Question: I am trying to implement a bootstrap carousel but it is not displaying properly.
This is what my page looks like:

My page/home.html.erb is the following:
'''
<div id="carousel-example-generic" class="carousel slide" data-ride="carousel">
<!-- Indicators -->
<ol class="carousel-indicators">
<li data-target="#carousel-example-generic" data-slide-to="0" class="active"></li>
<li data-target="#carousel-example-generic" data-slide-to="1"></li>
<li data-target="#carousel-example-generic" data-slide-to="2"></li>
</ol>
<!-- Wrapper for slides -->
<div class="carousel-inner">
<div class="item active">
<img src="closeup.jpg" alt="Onemoretest" class="img-responsive">
<div class="carousel-caption">
1st photo
</div>
</div>
testing what this outputs
</div>
<div class="carousel-inner">
<div class="item active">
<img src="big1.jpg" alt="onemoretest2." class="img-responsive">
<div class="carousel-caption">
2nd photo
</div>
</div>
testing what this outputs2
</div>
<div class="carousel-inner">
<div class="item active">
<img src="big2.jpg" alt="..." class="img-responsive">
<div class="carousel-caption">
3rd photo
</div>
</div>
testing what this outputs3
</div>
<!-- Controls -->
<a class="left carousel-control" href="#carousel-example-generic" data-slide="prev">
<span class="glyphicon glyphicon-chevron-left"></span>
</a>
<a class="right carousel-control" href="#carousel-example-generic" data-slide="next">
<span class="glyphicon glyphicon-chevron-right"></span>
</a>
</div>
<!-- Latest compiled and minified CSS -->
<link rel="stylesheet" href="//netdna.bootstrapcdn.com/bootstrap/3.1.1/css/bootstrap.min.css">
<!-- Optional theme -->
<link rel="stylesheet" href="//netdna.bootstrapcdn.com/bootstrap/3.1.1/css/bootstrap-theme.min.css">
<!-- Latest compiled and minified JavaScript -->
<script src="//netdna.bootstrapcdn.com/bootstrap/3.1.1/js/bootstrap.min.js"></script>
'''
What am I missing? I can't figure it out, really frustrating
EDIT: Adding my log
'''
Started GET "/" for 127.0.0.1 at 2014-04-17 02:33:03 -0700
Processing by PagesController#home as HTML
Rendered pages/home.html.erb within layouts/application (4.0ms)
Completed 200 OK in 114ms (Views: 82.1ms | ActiveRecord: 0.0ms)
Started GET "/assets/application.css?body=1" for 127.0.0.1 at 2014-04-17 02:33:0
4 -0700
Started GET "/assets/jquery_ujs.js?body=1" for 127.0.0.1 at 2014-04-17 02:33:04
-0700
Started GET "/closeup.jpg" for 127.0.0.1 at 2014-04-17 02:33:04 -0700
ActionController::RoutingError (No route matches [GET] "/closeup.jpg"):
actionpack (4.0.3) lib/action_dispatch/middleware/debug_exceptions.rb:21:in 'c
all'
actionpack (4.0.3) lib/action_dispatch/middleware/show_exceptions.rb:30:in 'ca
ll'
railties (4.0.3) lib/rails/rack/logger.rb:38:in 'call_app'
railties (4.0.3) lib/rails/rack/logger.rb:20:in 'block in call'
activesupport (4.0.3) lib/active_support/tagged_logging.rb:67:in 'block in tag
ged'
activesupport (4.0.3) lib/active_support/tagged_logging.rb:25:in 'tagged'
activesupport (4.0.3) lib/active_support/tagged_logging.rb:67:in 'tagged'
railties (4.0.3) lib/rails/rack/logger.rb:20:in 'call'
actionpack (4.0.3) lib/action_dispatch/middleware/request_id.rb:21:in 'call'
rack (1.5.2) lib/rack/methodoverride.rb:21:in 'call'
rack (1.5.2) lib/rack/runtime.rb:17:in 'call'
activesupport (4.0.3) lib/active_support/cache/strategy/local_cache.rb:83:in '
call'
rack (1.5.2) lib/rack/lock.rb:17:in 'call'
actionpack (4.0.3) lib/action_dispatch/middleware/static.rb:64:in 'call'
rack (1.5.2) lib/rack/sendfile.rb:112:in 'call'
railties (4.0.3) lib/rails/engine.rb:511:in 'call'
railties (4.0.3) lib/rails/application.rb:97:in 'call'
rack (1.5.2) lib/rack/lock.rb:17:in 'call'
rack (1.5.2) lib/rack/content_length.rb:14:in 'call'
rack (1.5.2) lib/rack/handler/webrick.rb:60:in 'service'
c:/RailsInstaller/Ruby2.0.0/lib/ruby/2.0.0/webrick/httpserver.rb:138:in 'servi
ce'
c:/RailsInstaller/Ruby2.0.0/lib/ruby/2.0.0/webrick/httpserver.rb:94:in 'run'
c:/RailsInstaller/Ruby2.0.0/lib/ruby/2.0.0/webrick/server.rb:295:in 'block in
start_thread'
Rendered c:/RailsInstaller/Ruby2.0.0/lib/ruby/gems/2.0.0/gems/actionpack-4.0.3
/lib/action_dispatch/middleware/templates/rescues/_trace.erb (1.0ms)
Rendered c:/RailsInstaller/Ruby2.0.0/lib/ruby/gems/2.0.0/gems/actionpack-4.0.3
/lib/action_dispatch/middleware/templates/routes/_route.html.erb (2.0ms)
Rendered c:/RailsInstaller/Ruby2.0.0/lib/ruby/gems/2.0.0/gems/actionpack-4.0.3
/lib/action_dispatch/middleware/templates/routes/_table.html.erb (12.0ms)
Rendered c:/RailsInstaller/Ruby2.0.0/lib/ruby/gems/2.0.0/gems/actionpack-4.0.3
/lib/action_dispatch/middleware/templates/rescues/routing_error.erb within rescu
es/layout (64.0ms)
Started GET "/assets/turbolinks.js?body=1" for 127.0.0.1 at 2014-04-17 02:33:04
-0700
Started GET "/assets/pages.js?body=1" for 127.0.0.1 at 2014-04-17 02:33:04 -0700
Started GET "/assets/application.js?body=1" for 127.0.0.1 at 2014-04-17 02:33:04
-0700
Started GET "/assets/jquery.js?body=1" for 127.0.0.1 at 2014-04-17 02:33:04 -070
0
Started GET "/assets/bootstrap" for 127.0.0.1 at 2014-04-17 02:33:04 -0700
Started GET "/big1.jpg" for 127.0.0.1 at 2014-04-17 02:33:04 -0700
ActionController::RoutingError (No route matches [GET] "/big1.jpg"):
actionpack (4.0.3) lib/action_dispatch/middleware/debug_exceptions.rb:21:in 'c
all'
actionpack (4.0.3) lib/action_dispatch/middleware/show_exceptions.rb:30:in 'ca
ll'
railties (4.0.3) lib/rails/rack/logger.rb:38:in 'call_app'
railties (4.0.3) lib/rails/rack/logger.rb:20:in 'block in call'
activesupport (4.0.3) lib/active_support/tagged_logging.rb:67:in 'block in tag
ged'
activesupport (4.0.3) lib/active_support/tagged_logging.rb:25:in 'tagged'
activesupport (4.0.3) lib/active_support/tagged_logging.rb:67:in 'tagged'
railties (4.0.3) lib/rails/rack/logger.rb:20:in 'call'
actionpack (4.0.3) lib/action_dispatch/middleware/request_id.rb:21:in 'call'
rack (1.5.2) lib/rack/methodoverride.rb:21:in 'call'
rack (1.5.2) lib/rack/runtime.rb:17:in 'call'
activesupport (4.0.3) lib/active_support/cache/strategy/local_cache.rb:83:in '
call'
rack (1.5.2) lib/rack/lock.rb:17:in 'call'
actionpack (4.0.3) lib/action_dispatch/middleware/static.rb:64:in 'call'
rack (1.5.2) lib/rack/sendfile.rb:112:in 'call'
railties (4.0.3) lib/rails/engine.rb:511:in 'call'
railties (4.0.3) lib/rails/application.rb:97:in 'call'
rack (1.5.2) lib/rack/lock.rb:17:in 'call'
rack (1.5.2) lib/rack/content_length.rb:14:in 'call'
rack (1.5.2) lib/rack/handler/webrick.rb:60:in 'service'
c:/RailsInstaller/Ruby2.0.0/lib/ruby/2.0.0/webrick/httpserver.rb:138:in 'servi
ce'
c:/RailsInstaller/Ruby2.0.0/lib/ruby/2.0.0/webrick/httpserver.rb:94:in 'run'
c:/RailsInstaller/Ruby2.0.0/lib/ruby/2.0.0/webrick/server.rb:295:in 'block in
start_thread'
Rendered c:/RailsInstaller/Ruby2.0.0/lib/ruby/gems/2.0.0/gems/actionpack-4.0.3
/lib/action_dispatch/middleware/templates/rescues/_trace.erb (1.0ms)
Rendered c:/RailsInstaller/Ruby2.0.0/lib/ruby/gems/2.0.0/gems/actionpack-4.0.3
/lib/action_dispatch/middleware/templates/routes/_route.html.erb (2.0ms)
Rendered c:/RailsInstaller/Ruby2.0.0/lib/ruby/gems/2.0.0/gems/actionpack-4.0.3
/lib/action_dispatch/middleware/templates/routes/_table.html.erb (1.0ms)
Rendered c:/RailsInstaller/Ruby2.0.0/lib/ruby/gems/2.0.0/gems/actionpack-4.0.3
/lib/action_dispatch/middleware/templates/rescues/routing_error.erb within rescu
es/layout (109.1ms)
Started GET "/big2.jpg" for 127.0.0.1 at 2014-04-17 02:33:04 -0700
ActionController::RoutingError (No route matches [GET] "/big2.jpg"):
actionpack (4.0.3) lib/action_dispatch/middleware/debug_exceptions.rb:21:in 'c
all'
actionpack (4.0.3) lib/action_dispatch/middleware/show_exceptions.rb:30:in 'ca
ll'
railties (4.0.3) lib/rails/rack/logger.rb:38:in 'call_app'
railties (4.0.3) lib/rails/rack/logger.rb:20:in 'block in call'
activesupport (4.0.3) lib/active_support/tagged_logging.rb:67:in 'block in tag
ged'
activesupport (4.0.3) lib/active_support/tagged_logging.rb:25:in 'tagged'
activesupport (4.0.3) lib/active_support/tagged_logging.rb:67:in 'tagged'
railties (4.0.3) lib/rails/rack/logger.rb:20:in 'call'
actionpack (4.0.3) lib/action_dispatch/middleware/request_id.rb:21:in 'call'
rack (1.5.2) lib/rack/methodoverride.rb:21:in 'call'
rack (1.5.2) lib/rack/runtime.rb:17:in 'call'
activesupport (4.0.3) lib/active_support/cache/strategy/local_cache.rb:83:in '
call'
rack (1.5.2) lib/rack/lock.rb:17:in 'call'
actionpack (4.0.3) lib/action_dispatch/middleware/static.rb:64:in 'call'
rack (1.5.2) lib/rack/sendfile.rb:112:in 'call'
railties (4.0.3) lib/rails/engine.rb:511:in 'call'
railties (4.0.3) lib/rails/application.rb:97:in 'call'
rack (1.5.2) lib/rack/lock.rb:17:in 'call'
rack (1.5.2) lib/rack/content_length.rb:14:in 'call'
rack (1.5.2) lib/rack/handler/webrick.rb:60:in 'service'
c:/RailsInstaller/Ruby2.0.0/lib/ruby/2.0.0/webrick/httpserver.rb:138:in 'servi
ce'
c:/RailsInstaller/Ruby2.0.0/lib/ruby/2.0.0/webrick/httpserver.rb:94:in 'run'
c:/RailsInstaller/Ruby2.0.0/lib/ruby/2.0.0/webrick/server.rb:295:in 'block in
start_thread'
Rendered c:/RailsInstaller/Ruby2.0.0/lib/ruby/gems/2.0.0/gems/actionpack-4.0.3
/lib/action_dispatch/middleware/templates/rescues/_trace.erb (1.0ms)
Rendered c:/RailsInstaller/Ruby2.0.0/lib/ruby/gems/2.0.0/gems/actionpack-4.0.3
/lib/action_dispatch/middleware/templates/routes/_route.html.erb (2.0ms)
Rendered c:/RailsInstaller/Ruby2.0.0/lib/ruby/gems/2.0.0/gems/actionpack-4.0.3
/lib/action_dispatch/middleware/templates/routes/_table.html.erb (2.0ms)
Rendered c:/RailsInstaller/Ruby2.0.0/lib/ruby/gems/2.0.0/gems/actionpack-4.0.3
/lib/action_dispatch/middleware/templates/rescues/routing_error.erb within rescu
es/layout (53.0ms)
Started GET "/closeup.jpg" for 127.0.0.1 at 2014-04-17 02:33:04 -0700
ActionController::RoutingError (No route matches [GET] "/closeup.jpg"):
actionpack (4.0.3) lib/action_dispatch/middleware/debug_exceptions.rb:21:in 'c
all'
actionpack (4.0.3) lib/action_dispatch/middleware/show_exceptions.rb:30:in 'ca
ll'
railties (4.0.3) lib/rails/rack/logger.rb:38:in 'call_app'
railties (4.0.3) lib/rails/rack/logger.rb:20:in 'block in call'
activesupport (4.0.3) lib/active_support/tagged_logging.rb:67:in 'block in tag
ged'
activesupport (4.0.3) lib/active_support/tagged_logging.rb:25:in 'tagged'
activesupport (4.0.3) lib/active_support/tagged_logging.rb:67:in 'tagged'
railties (4.0.3) lib/rails/rack/logger.rb:20:in 'call'
actionpack (4.0.3) lib/action_dispatch/middleware/request_id.rb:21:in 'call'
rack (1.5.2) lib/rack/methodoverride.rb:21:in 'call'
rack (1.5.2) lib/rack/runtime.rb:17:in 'call'
activesupport (4.0.3) lib/active_support/cache/strategy/local_cache.rb:83:in '
call'
rack (1.5.2) lib/rack/lock.rb:17:in 'call'
actionpack (4.0.3) lib/action_dispatch/middleware/static.rb:64:in 'call'
rack (1.5.2) lib/rack/sendfile.rb:112:in 'call'
railties (4.0.3) lib/rails/engine.rb:511:in 'call'
railties (4.0.3) lib/rails/application.rb:97:in 'call'
rack (1.5.2) lib/rack/lock.rb:17:in 'call'
rack (1.5.2) lib/rack/content_length.rb:14:in 'call'
rack (1.5.2) lib/rack/handler/webrick.rb:60:in 'service'
c:/RailsInstaller/Ruby2.0.0/lib/ruby/2.0.0/webrick/httpserver.rb:138:in 'servi
ce'
c:/RailsInstaller/Ruby2.0.0/lib/ruby/2.0.0/webrick/httpserver.rb:94:in 'run'
c:/RailsInstaller/Ruby2.0.0/lib/ruby/2.0.0/webrick/server.rb:295:in 'block in
start_thread'
Rendered c:/RailsInstaller/Ruby2.0.0/lib/ruby/gems/2.0.0/gems/actionpack-4.0.3
/lib/action_dispatch/middleware/templates/rescues/_trace.erb (2.0ms)
Rendered c:/RailsInstaller/Ruby2.0.0/lib/ruby/gems/2.0.0/gems/actionpack-4.0.3
/lib/action_dispatch/middleware/templates/routes/_route.html.erb (1.0ms)
Rendered c:/RailsInstaller/Ruby2.0.0/lib/ruby/gems/2.0.0/gems/actionpack-4.0.3
/lib/action_dispatch/middleware/templates/routes/_table.html.erb (1.0ms)
Rendered c:/RailsInstaller/Ruby2.0.0/lib/ruby/gems/2.0.0/gems/actionpack-4.0.3
/lib/action_dispatch/middleware/templates/rescues/routing_error.erb within rescu
es/layout (49.0ms)
'''
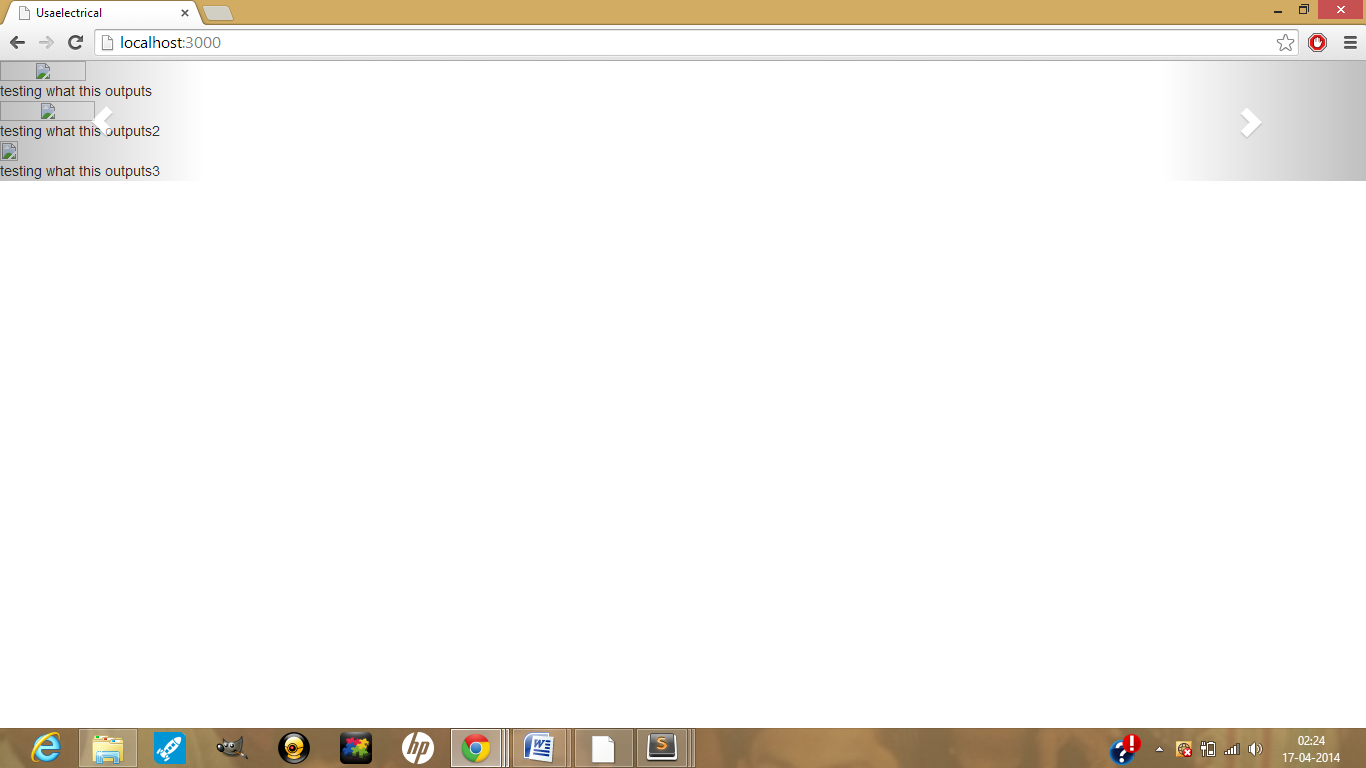
Answer: The problem was that I included '<div class="carousel-inner">' for each image block. When it should encapsulate all three at once. Rookie mistake.